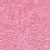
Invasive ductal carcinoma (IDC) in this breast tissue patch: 0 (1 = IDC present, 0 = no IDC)